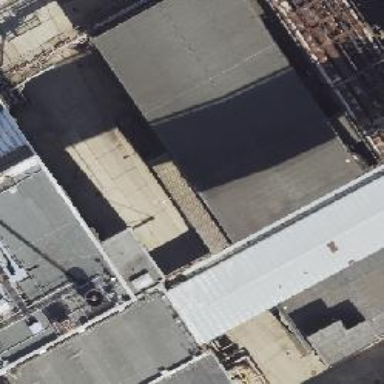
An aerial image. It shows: Industrial building.